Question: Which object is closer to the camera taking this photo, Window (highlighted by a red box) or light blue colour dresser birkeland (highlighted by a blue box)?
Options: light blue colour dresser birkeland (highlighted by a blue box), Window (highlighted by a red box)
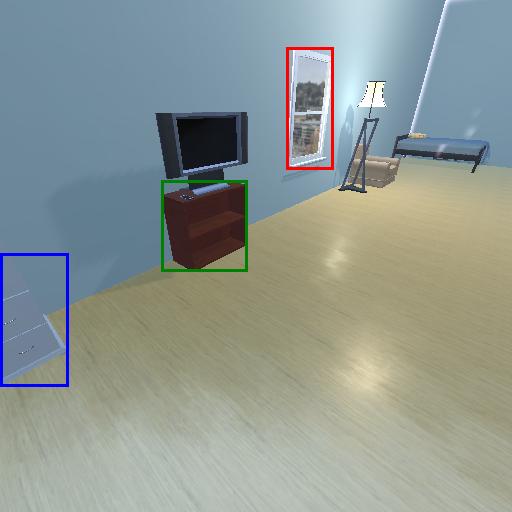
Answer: light blue colour dresser birkeland (highlighted by a blue box)